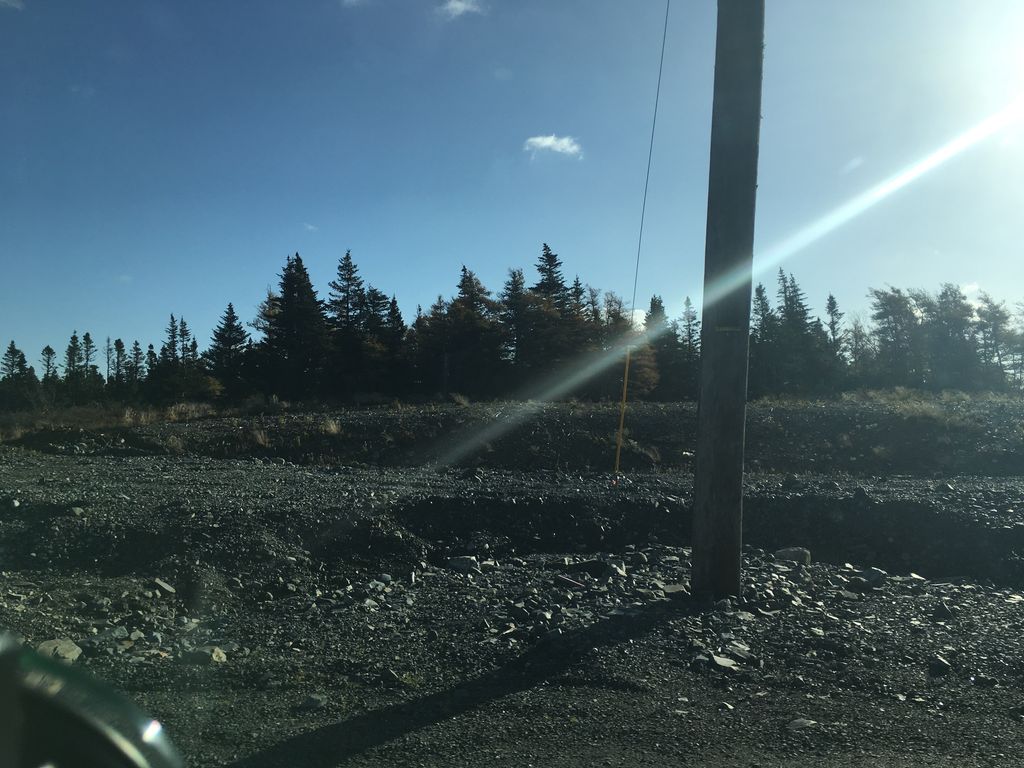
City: st_johns